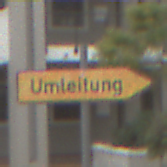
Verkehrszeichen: UmleitungswegweiserRechtsweisend
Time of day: Midday
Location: Outdoor (Urban)
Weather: Overcast
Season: NotSpecified
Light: Natural